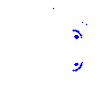
Particle: kaon